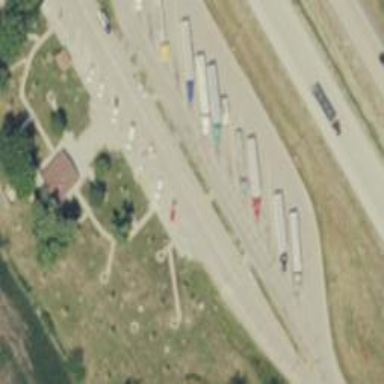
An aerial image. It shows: Rest area along the road.